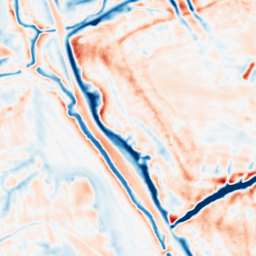
Category: multiscale
Decomposition family: dog_multiscale
Decomposition parameters: sigma_ratio: 1.4
n_scales: 5
base_sigma: 1
Upsampling method: sinc_hamming
Upsampling parameters: scale: 2
kernel_size: 8
Upsampling scale: 2